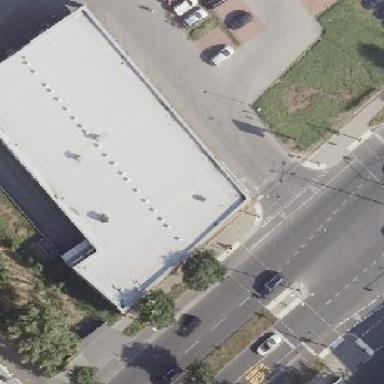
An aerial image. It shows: Flat roofed retail building that is supermarket.